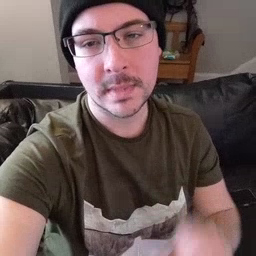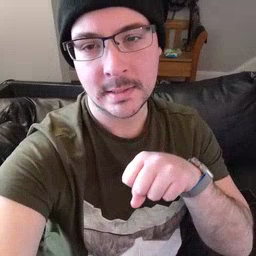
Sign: yes